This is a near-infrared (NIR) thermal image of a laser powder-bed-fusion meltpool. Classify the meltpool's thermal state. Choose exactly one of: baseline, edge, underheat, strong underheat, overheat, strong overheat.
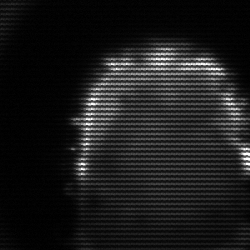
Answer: baseline